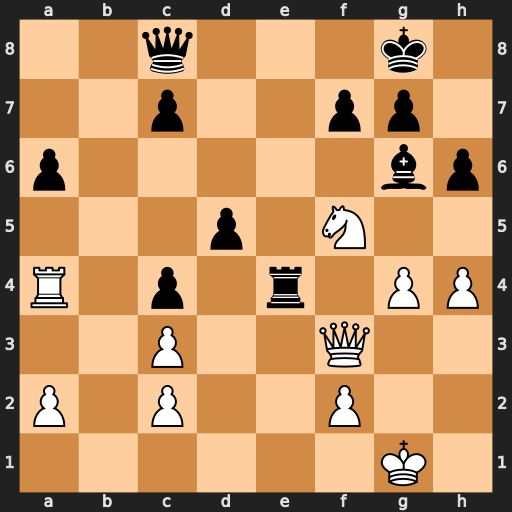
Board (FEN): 2q3k1/2p2pp1/p5bp/3p1N2/R1p1r1PP/2P2Q2/P1P2P2/6K1
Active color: w
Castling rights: -
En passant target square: -
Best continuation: Qxe4 dxe4 Ne7+ Kf8 Nxc8